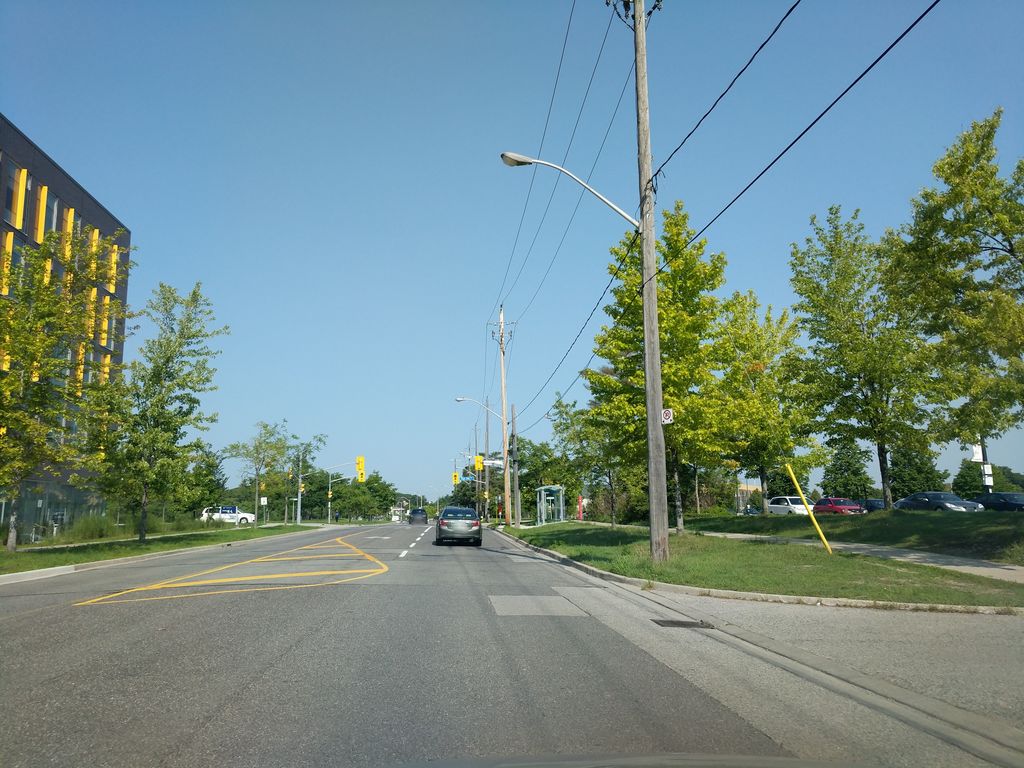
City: toronto